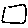
Label: square